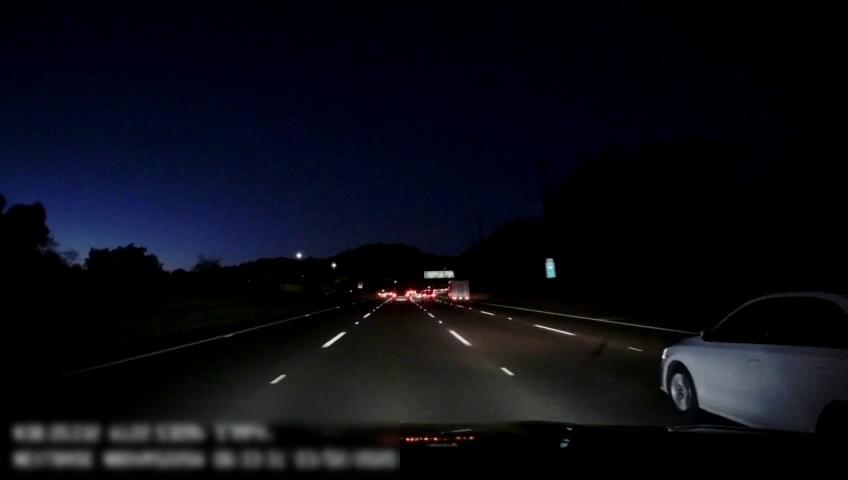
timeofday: Night
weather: Other
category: Drivable Space
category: Vehicles | Other LV
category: Vehicles | Car
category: Vehicles | SUV
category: Vehicles | Car
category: Lanes | Alternate Lane
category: Lanes | Current Lane
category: Lanes | Current Lane
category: Lanes | Alternate Lane
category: Lanes | Alternate Lane
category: Traffic | Signs